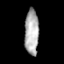
Tissue: prostate
Cell type: T cells
Senescence score: 0.6971
Nuclear area (px): 625
Mean DAPI intensity: 174.891